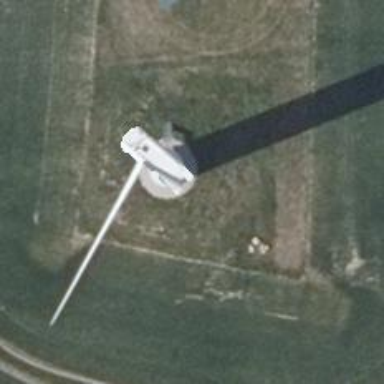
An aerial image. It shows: Wind-powered generator.